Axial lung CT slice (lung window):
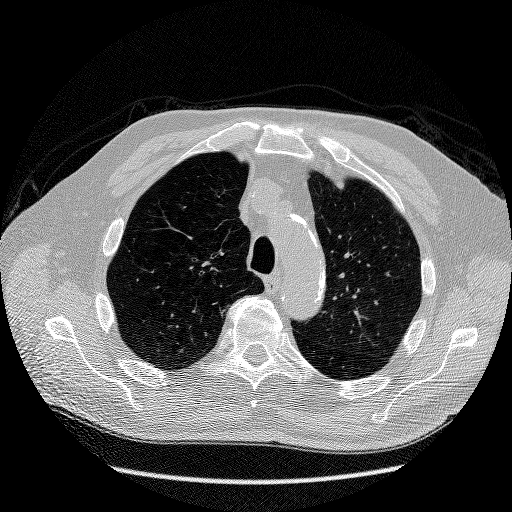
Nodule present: no